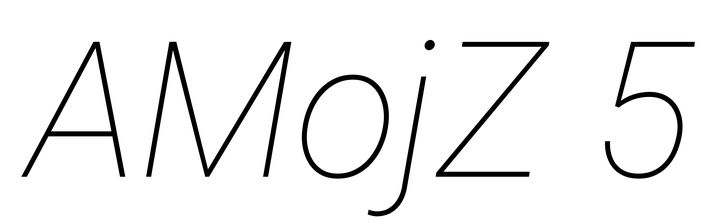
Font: Roboto-Italic_Thin_Italic